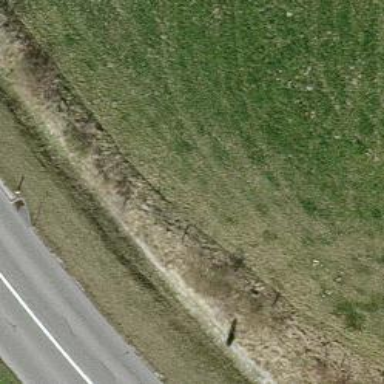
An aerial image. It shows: Hedge barrier.